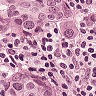
Metastatic tissue present: yes